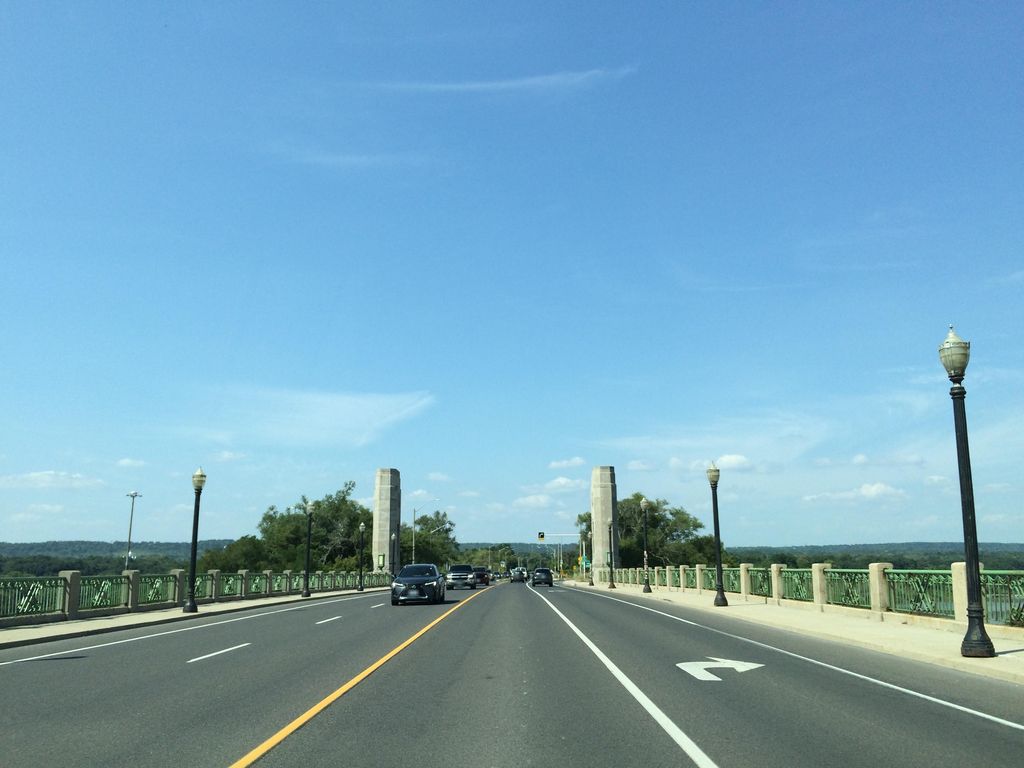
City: hamilton